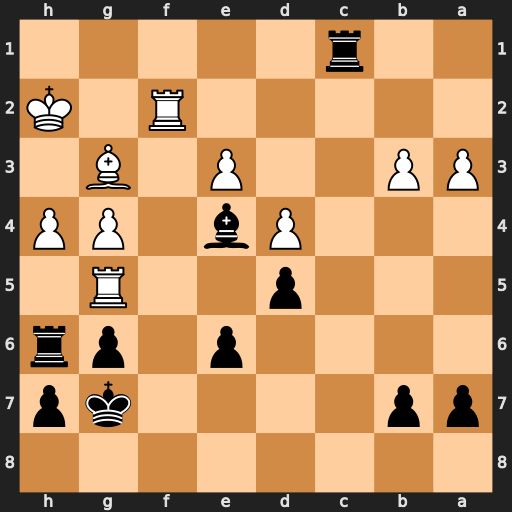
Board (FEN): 8/pp4kp/4p1pr/3p2R1/3Pb1PP/PP2P1B1/5R1K/2r5
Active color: b
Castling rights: -
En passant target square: -
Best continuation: Rh1#